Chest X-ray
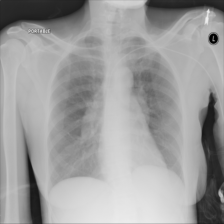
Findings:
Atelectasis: negative
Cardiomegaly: negative
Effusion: negative
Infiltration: negative
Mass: negative
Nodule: negative
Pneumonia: negative
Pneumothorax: negative
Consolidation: negative
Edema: negative
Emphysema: negative
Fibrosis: negative
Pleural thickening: negative
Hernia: negative